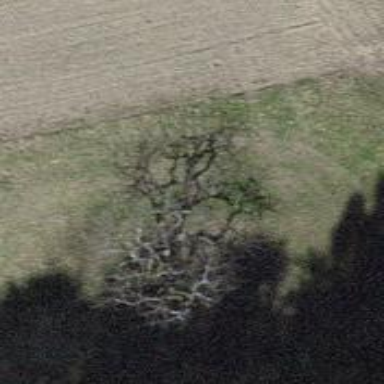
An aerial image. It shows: Single tag "natural: tree."